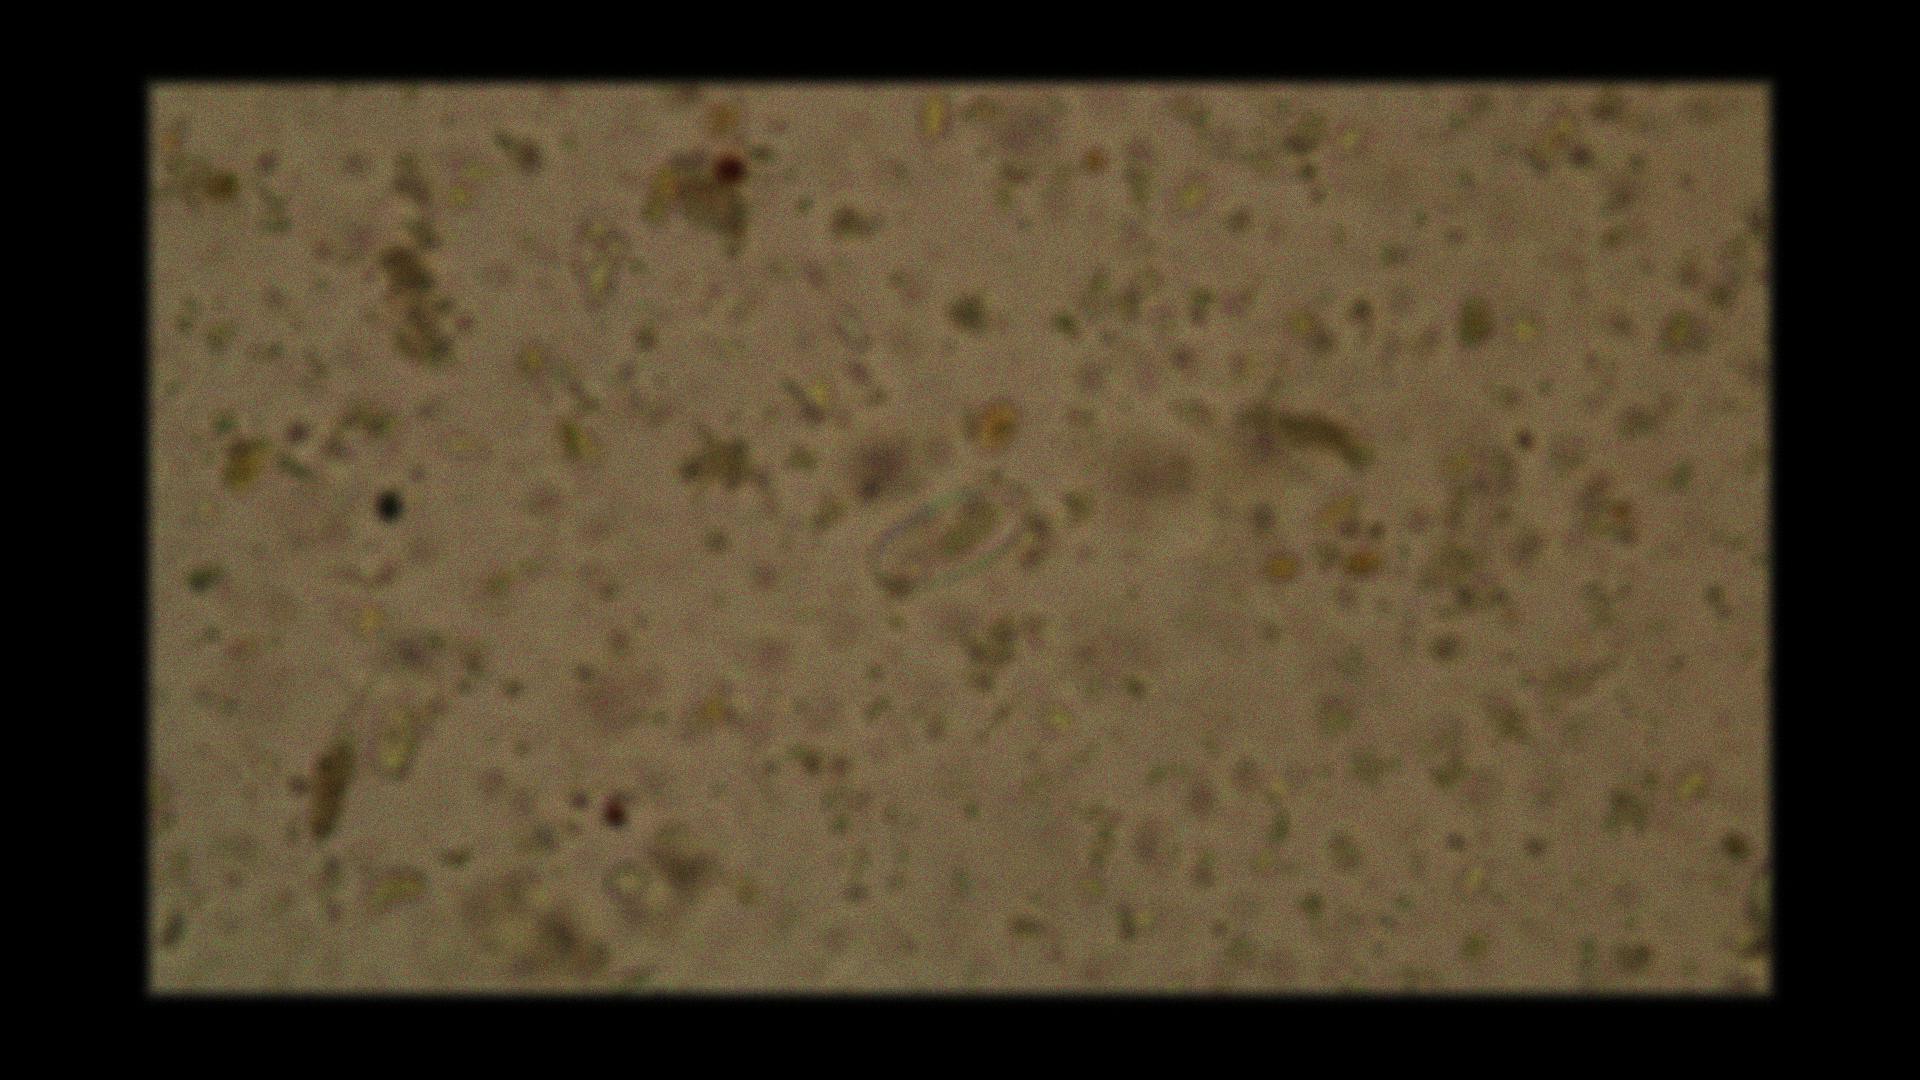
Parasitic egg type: Enterobius vermicularis